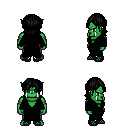
a pixel art fantasy rpg character, male body template, orc, green skin, black robe, magenta pants, black long bangs hairstyle, ghillies, four views (front, back, left, right), 2x2 character sprite sheet, small pixel art, hard edges, no anti-aliasing